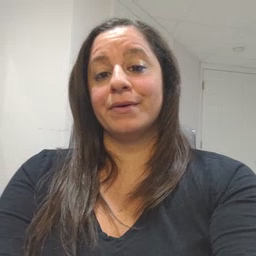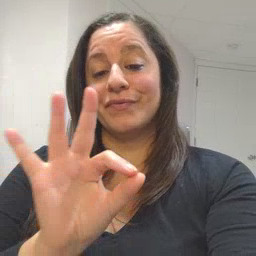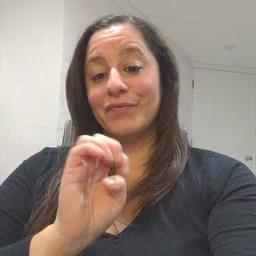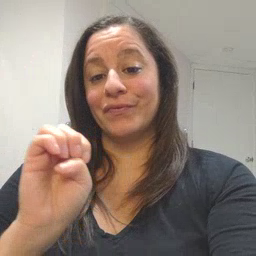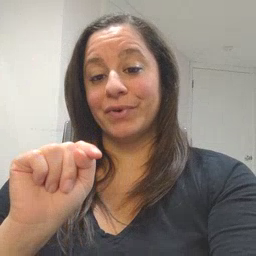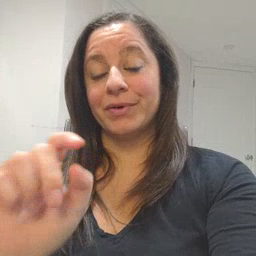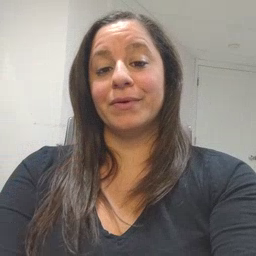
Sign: feet